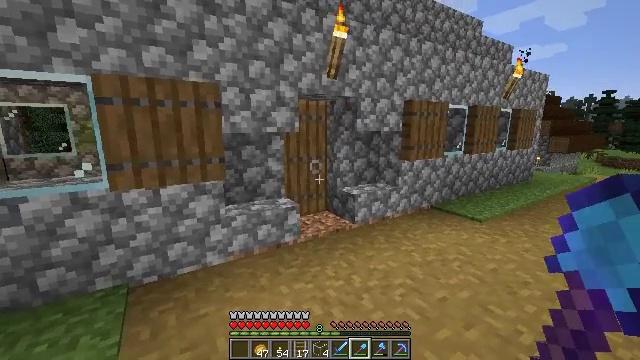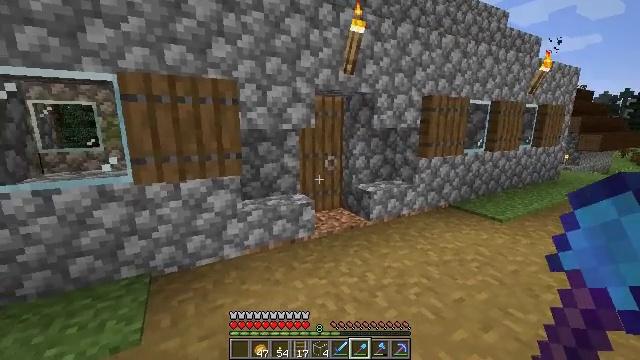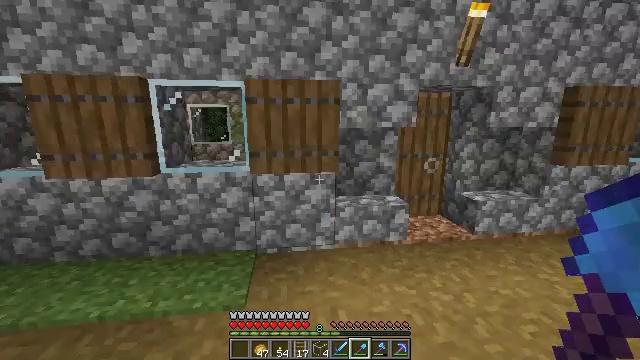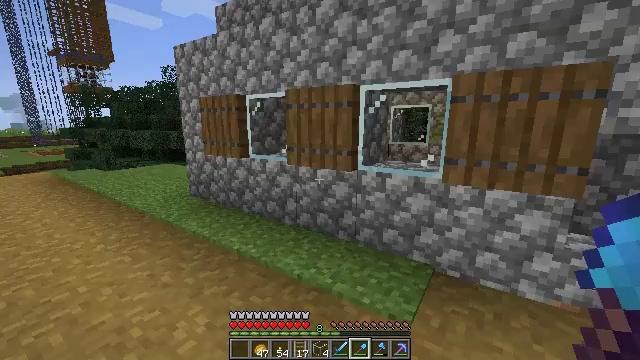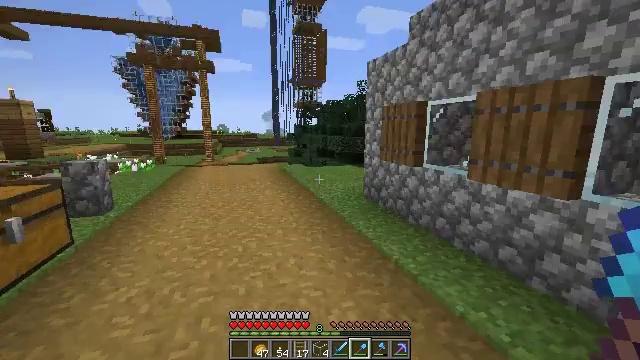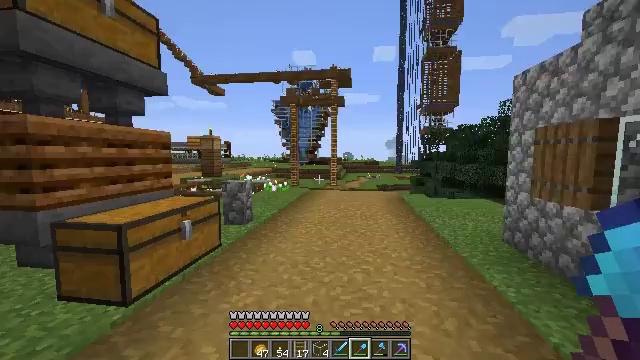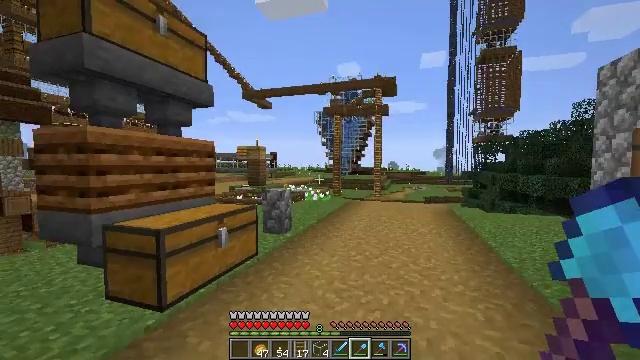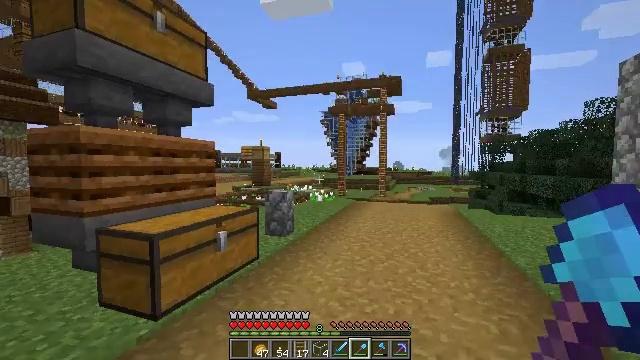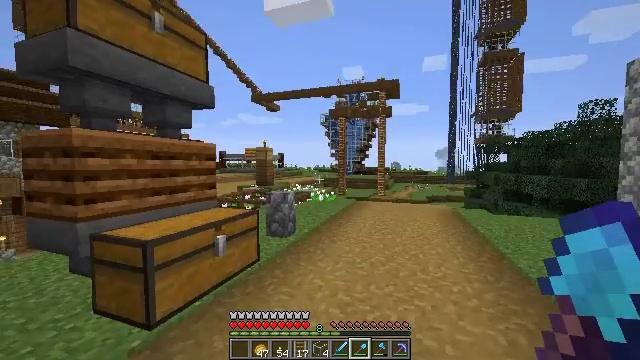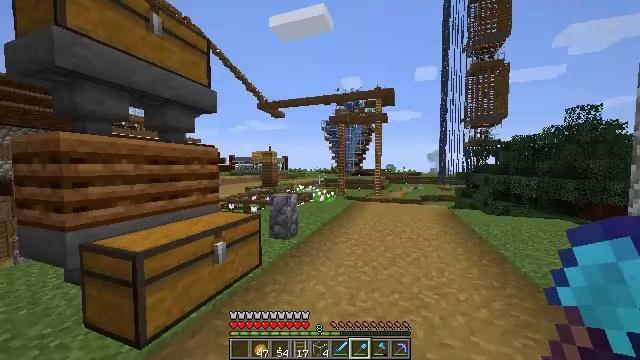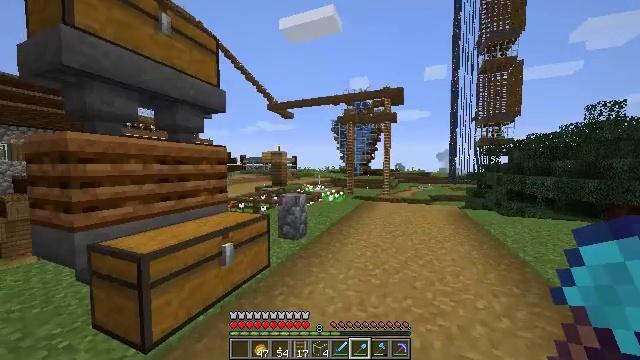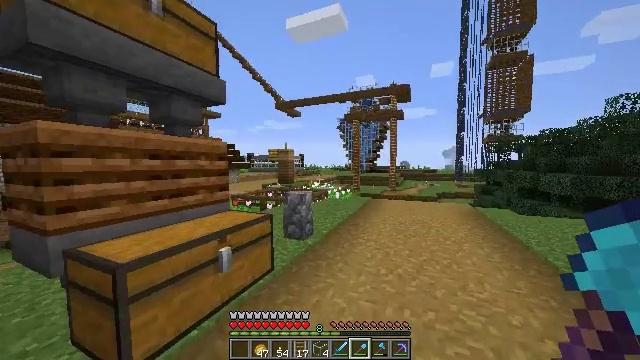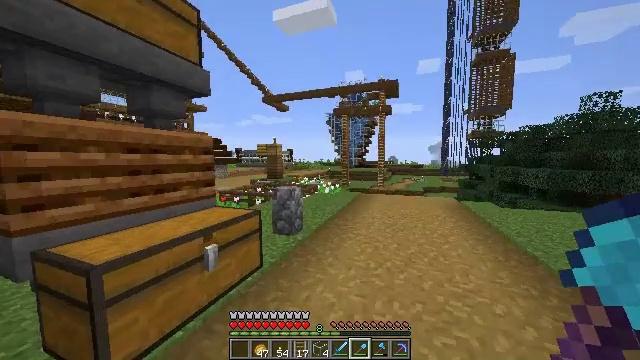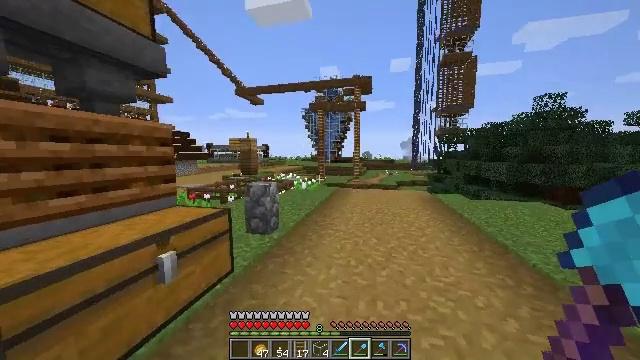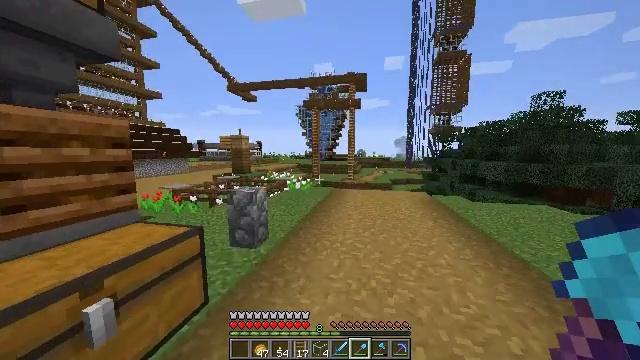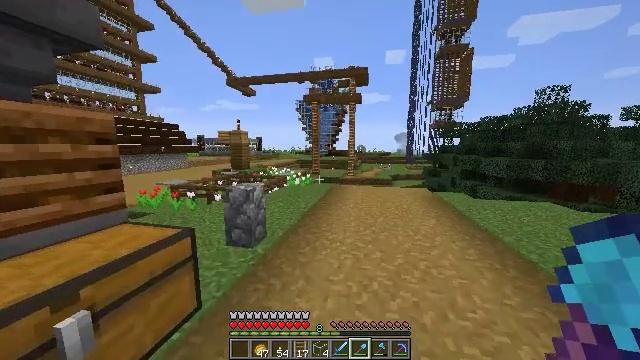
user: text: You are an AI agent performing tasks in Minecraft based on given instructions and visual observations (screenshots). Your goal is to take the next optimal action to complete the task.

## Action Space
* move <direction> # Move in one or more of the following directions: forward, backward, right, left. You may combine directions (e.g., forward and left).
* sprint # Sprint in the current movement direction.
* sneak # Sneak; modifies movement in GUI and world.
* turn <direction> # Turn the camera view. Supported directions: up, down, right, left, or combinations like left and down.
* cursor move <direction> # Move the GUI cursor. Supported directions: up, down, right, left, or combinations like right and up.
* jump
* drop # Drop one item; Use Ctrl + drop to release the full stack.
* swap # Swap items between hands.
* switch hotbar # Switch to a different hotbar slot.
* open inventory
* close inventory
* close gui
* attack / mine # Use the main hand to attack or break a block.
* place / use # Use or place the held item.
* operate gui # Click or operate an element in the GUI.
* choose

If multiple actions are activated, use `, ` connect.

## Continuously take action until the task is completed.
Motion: motion action
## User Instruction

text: Drop a spruce sign.
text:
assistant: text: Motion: turn left
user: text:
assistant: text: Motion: move forward, turn left
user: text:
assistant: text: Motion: move forward, turn left
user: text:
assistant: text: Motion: move forward, turn left and up
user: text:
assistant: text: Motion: move forward, turn left and up
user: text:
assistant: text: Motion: move forward, turn left and up
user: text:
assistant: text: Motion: move forward, sprint, turn left
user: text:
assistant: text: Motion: move forward, sprint
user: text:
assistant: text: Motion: move forward, sprint
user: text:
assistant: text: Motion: move forward, turn left
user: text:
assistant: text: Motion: move forward, sprint, turn left
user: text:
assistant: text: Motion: move forward, sprint, turn right and down
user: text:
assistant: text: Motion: move forward, sprint, turn right and down
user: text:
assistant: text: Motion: move forward, sprint, turn right
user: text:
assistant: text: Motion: move forward, turn down
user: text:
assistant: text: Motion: move forward, turn down
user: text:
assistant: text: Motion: move forward, jump
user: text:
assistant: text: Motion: move forward, jump
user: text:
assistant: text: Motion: move forward and move right, turn left, jump
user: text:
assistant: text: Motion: move forward and move right, turn left, jump
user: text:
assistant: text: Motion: move forward and move right, turn left, jump
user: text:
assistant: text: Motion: move forward and move right, turn left and down, jump
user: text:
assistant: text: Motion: move forward and move right, sprint, turn left and down, jump
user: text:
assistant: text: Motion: move forward and move right, sprint, turn left and down, jump
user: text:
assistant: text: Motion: move forward and move right, sprint, turn left and down, jump
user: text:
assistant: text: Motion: move forward, sprint, turn left and down, jump
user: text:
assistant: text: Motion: move forward, turn left, jump
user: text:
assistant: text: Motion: move forward, turn left and down, jump
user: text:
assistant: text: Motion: move forward, turn left, jump
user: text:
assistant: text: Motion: move forward, jump